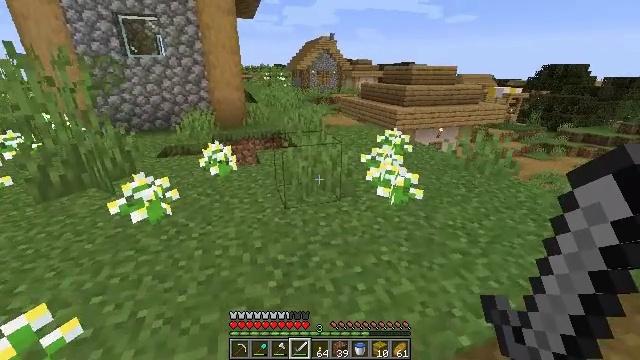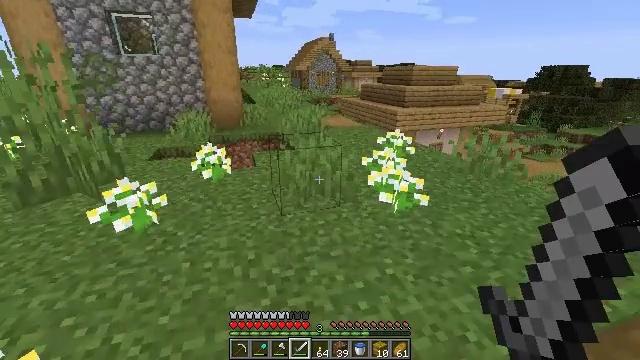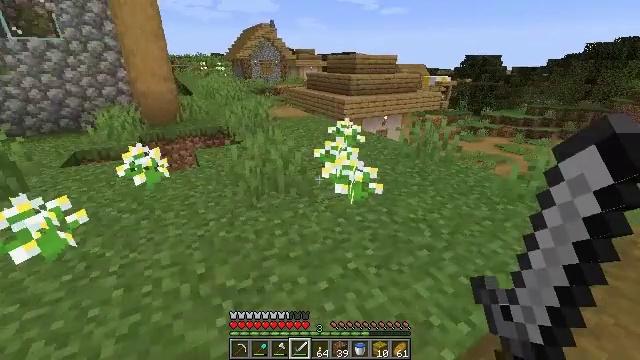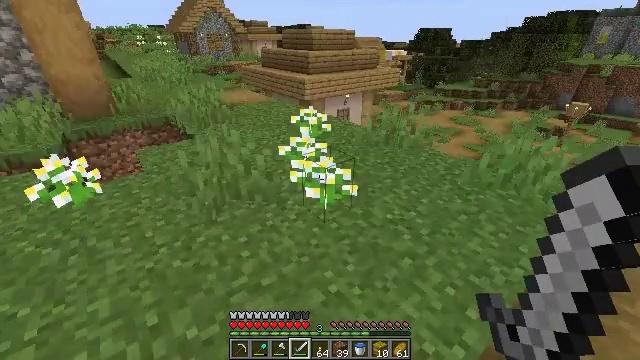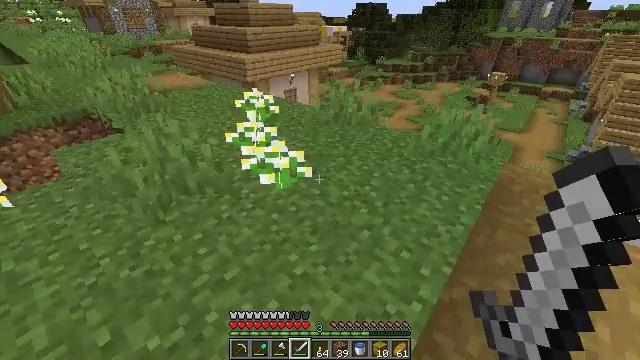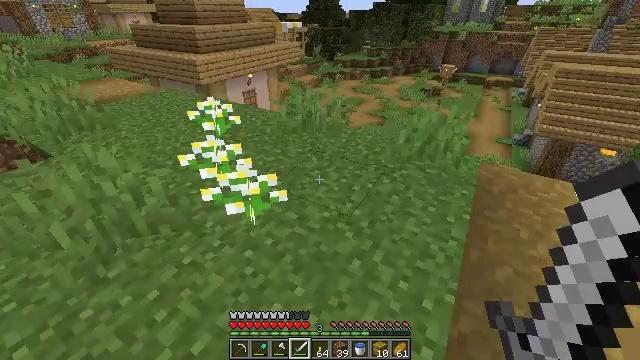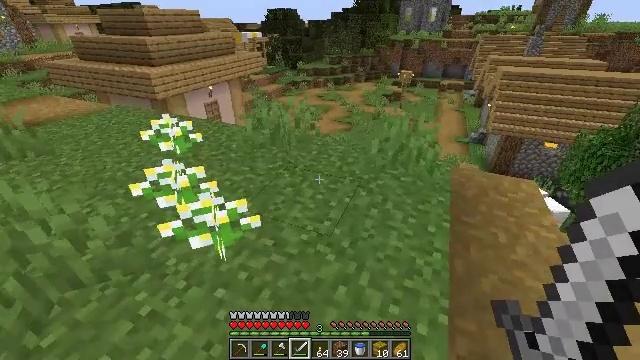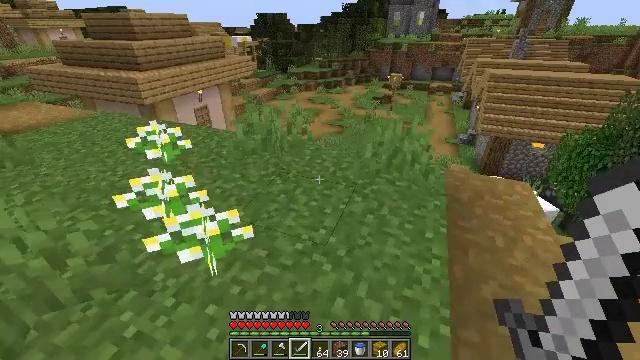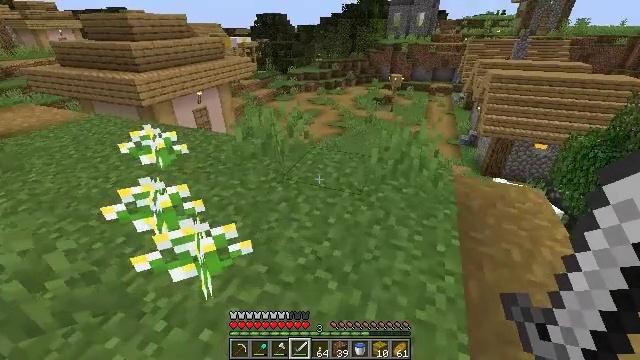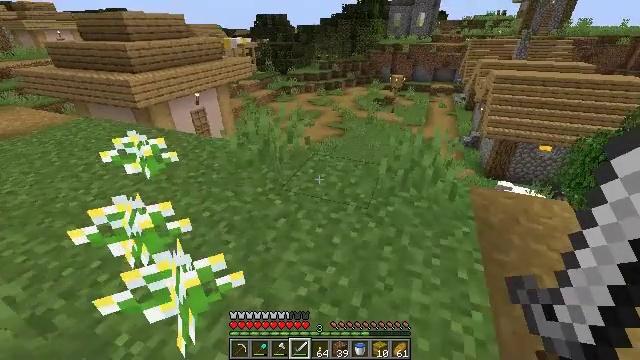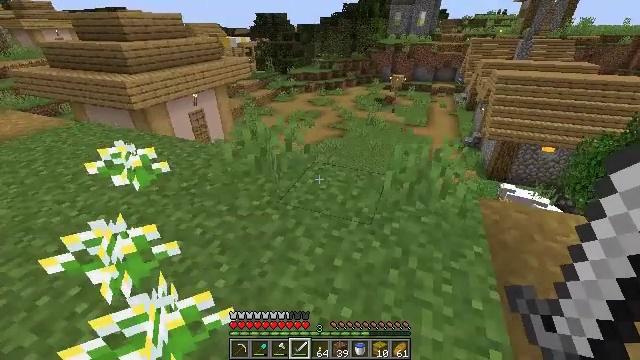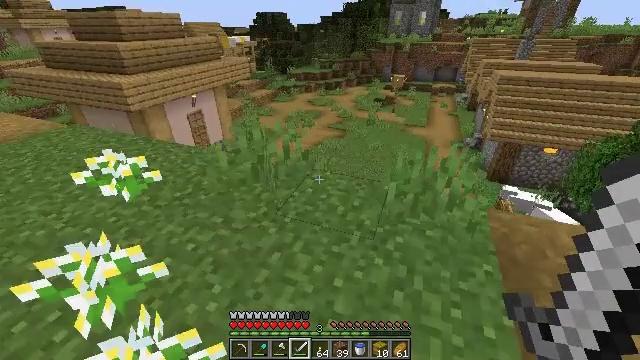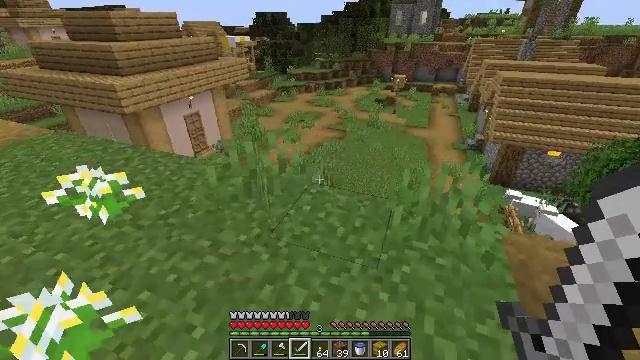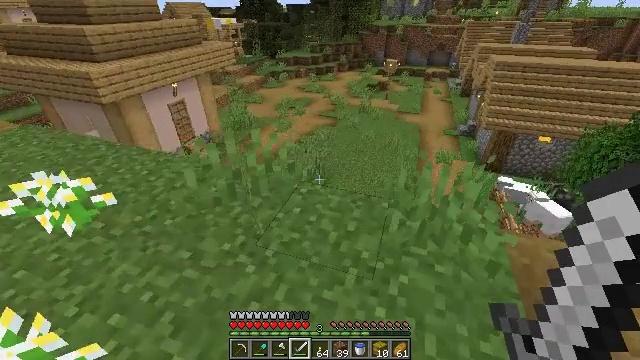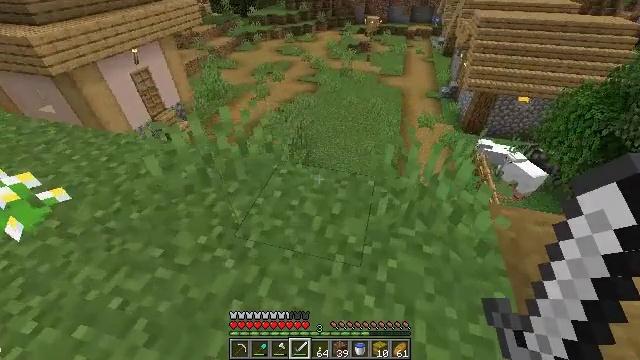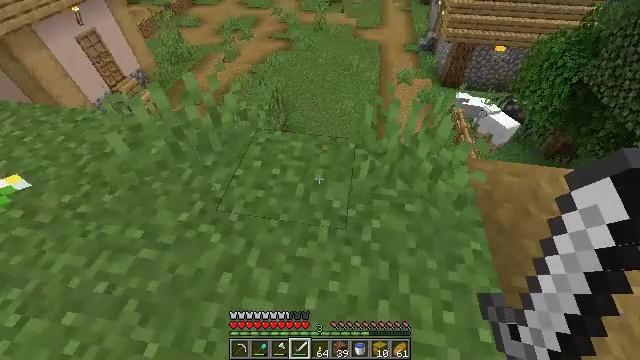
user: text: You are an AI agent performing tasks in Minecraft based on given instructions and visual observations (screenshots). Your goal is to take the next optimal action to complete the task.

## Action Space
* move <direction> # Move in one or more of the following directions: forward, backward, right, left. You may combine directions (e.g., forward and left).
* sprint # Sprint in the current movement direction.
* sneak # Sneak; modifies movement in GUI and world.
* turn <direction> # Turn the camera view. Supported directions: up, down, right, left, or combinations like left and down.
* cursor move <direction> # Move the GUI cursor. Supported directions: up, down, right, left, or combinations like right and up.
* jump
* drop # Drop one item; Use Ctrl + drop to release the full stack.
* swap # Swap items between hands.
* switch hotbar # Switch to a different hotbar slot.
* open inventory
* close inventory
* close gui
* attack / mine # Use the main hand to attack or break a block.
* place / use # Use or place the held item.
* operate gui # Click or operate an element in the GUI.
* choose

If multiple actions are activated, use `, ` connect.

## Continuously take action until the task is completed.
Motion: motion action
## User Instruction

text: Break the brewing stand to collect it.
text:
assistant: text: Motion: move forward
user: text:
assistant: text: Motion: move forward, turn right and down
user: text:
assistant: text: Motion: move forward, turn right and down
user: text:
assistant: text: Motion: move forward, turn right and down
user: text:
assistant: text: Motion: move forward, turn right
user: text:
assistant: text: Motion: move forward, turn right and up
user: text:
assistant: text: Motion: move forward, turn right
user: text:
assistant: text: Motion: move forward
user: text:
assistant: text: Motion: move forward
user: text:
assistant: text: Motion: move forward
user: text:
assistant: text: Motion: move forward
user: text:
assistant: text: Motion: move forward
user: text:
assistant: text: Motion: move forward, turn right and down
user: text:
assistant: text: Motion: move forward, turn right and down
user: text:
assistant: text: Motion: move forward, turn right and down
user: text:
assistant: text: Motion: move forward, turn right and down
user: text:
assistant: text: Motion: move forward
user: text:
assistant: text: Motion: move forward
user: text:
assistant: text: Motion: move forward
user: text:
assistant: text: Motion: move forward
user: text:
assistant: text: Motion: turn right and down
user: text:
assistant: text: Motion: turn right
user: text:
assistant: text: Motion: no_op
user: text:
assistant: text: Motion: no_op
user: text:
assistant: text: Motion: no_op
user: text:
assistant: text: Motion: no_op
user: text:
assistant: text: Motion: no_op
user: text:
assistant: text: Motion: move left
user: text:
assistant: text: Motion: move left
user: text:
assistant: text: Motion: move left